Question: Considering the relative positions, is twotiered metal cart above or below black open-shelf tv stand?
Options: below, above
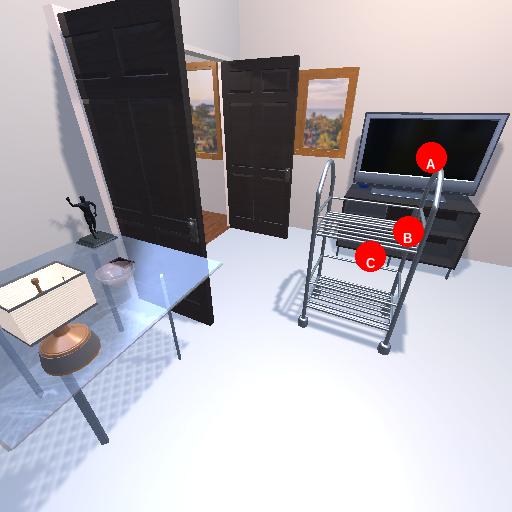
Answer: below